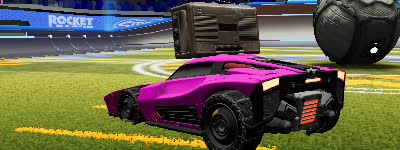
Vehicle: breakout